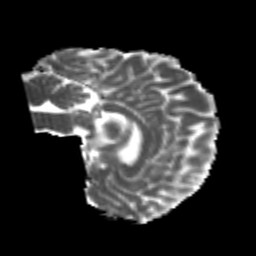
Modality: MD
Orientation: sagittal
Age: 24
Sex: female
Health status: healthy
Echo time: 0.074 s